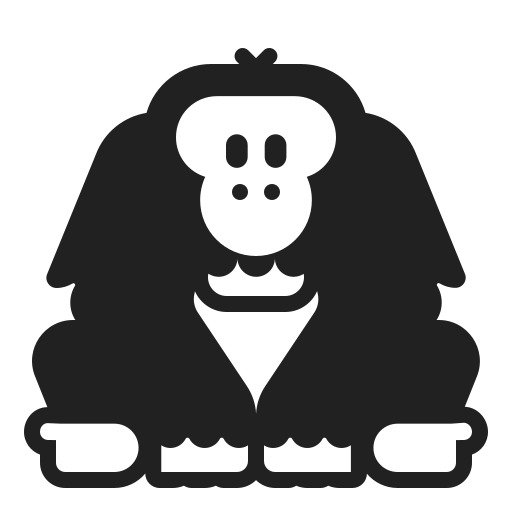
orangutan high contrast